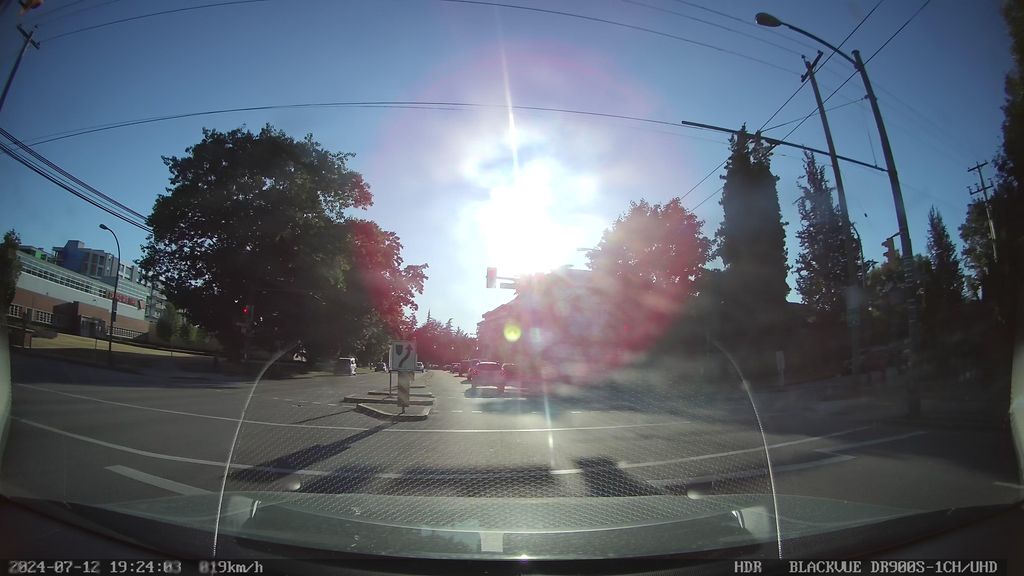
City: vancouver